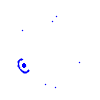
Particle: electron